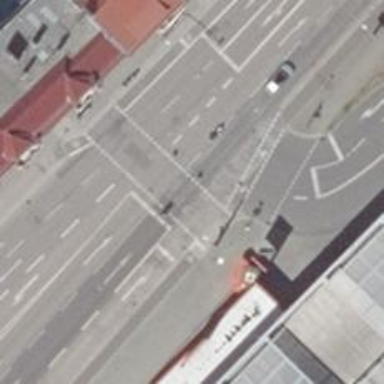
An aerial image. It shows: Tram crossing on the railway.